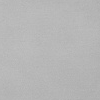
Atmospheric dust classification: dusty